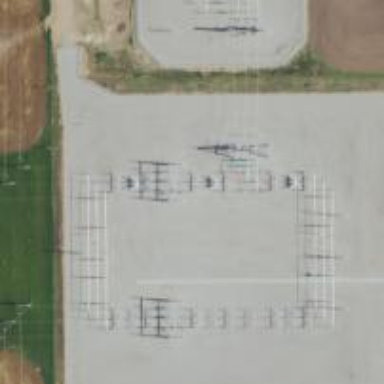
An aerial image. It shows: Switch for power supply.